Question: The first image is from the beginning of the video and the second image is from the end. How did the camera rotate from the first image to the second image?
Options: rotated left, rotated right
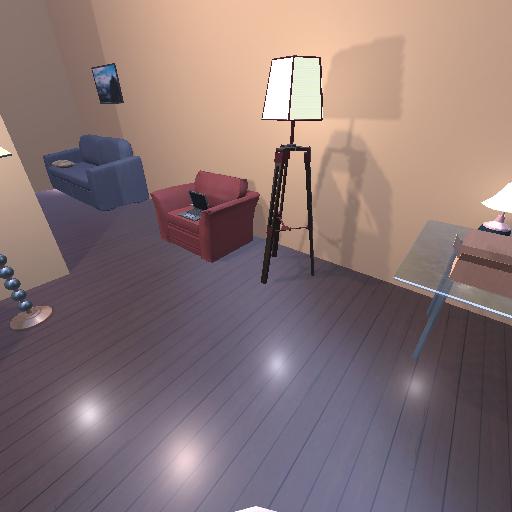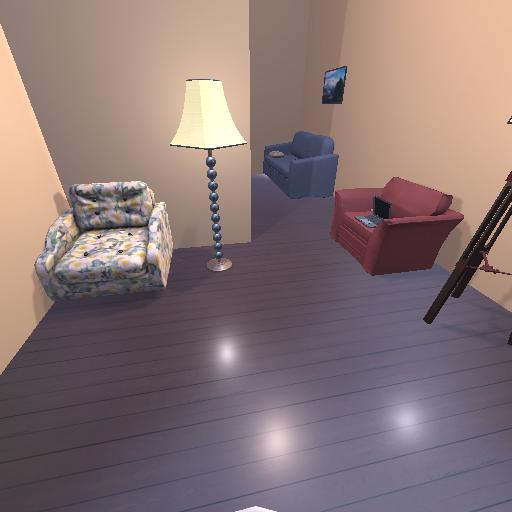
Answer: rotated left